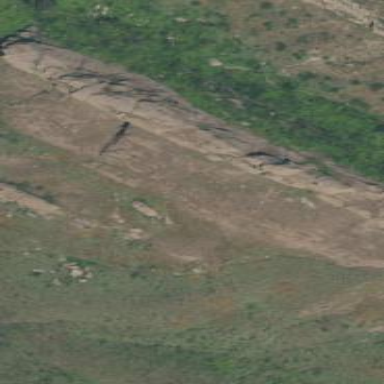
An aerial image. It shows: Landscape dominated by bare rock.